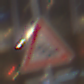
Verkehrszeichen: Stau
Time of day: NotSpecified
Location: Indoor (Urban)
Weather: NotSpecified
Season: NotSpecified
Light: Artificial